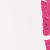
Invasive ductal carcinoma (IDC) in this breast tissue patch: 0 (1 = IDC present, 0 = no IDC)